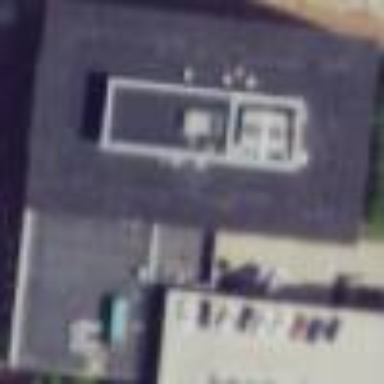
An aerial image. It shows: Building.